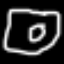
Label: donut